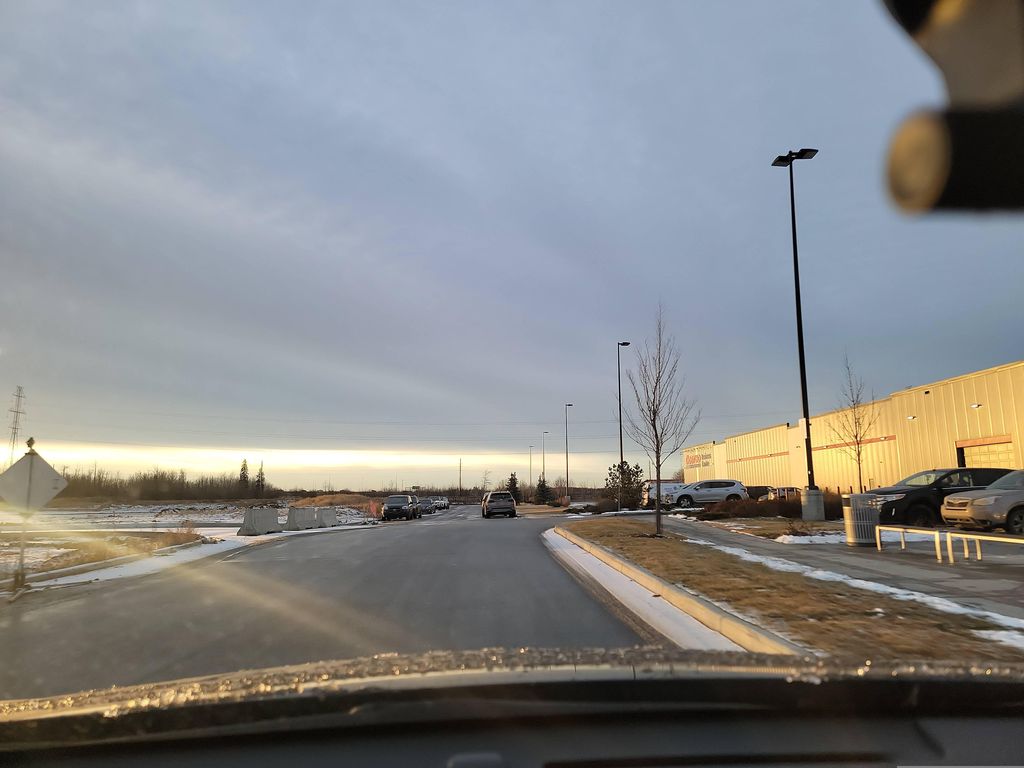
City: edmonton